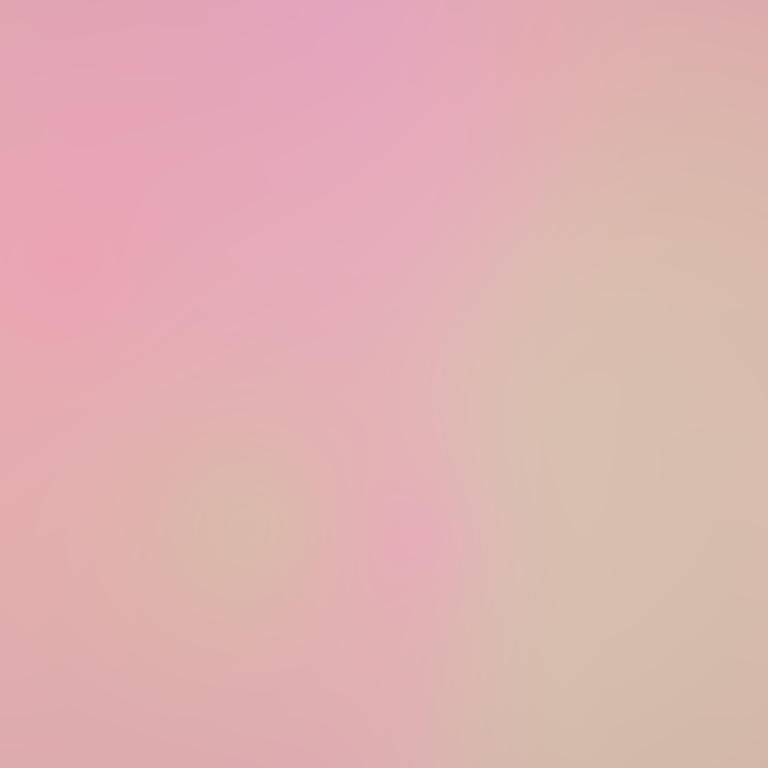
Abstract light effect, smooth gradient from soft pink to warm beige, calm atmosphere, diffuse light, no room, no furniture, no objects.